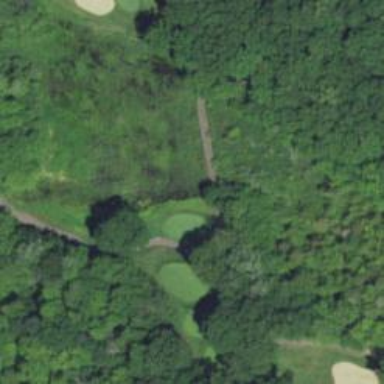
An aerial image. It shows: Service road designated as golf cart path.